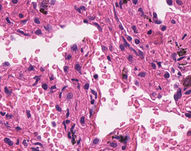
Tumor epithelial tissue: no
Tumor-associated stroma tissue: no
Normal tissue: yes